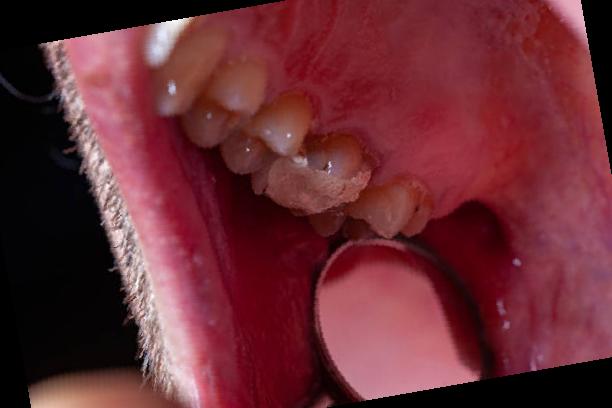
Condition: Gingivitis